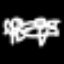
Label: airplane